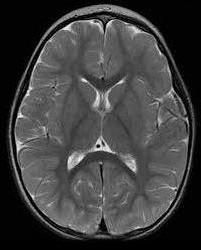
Label: notumor